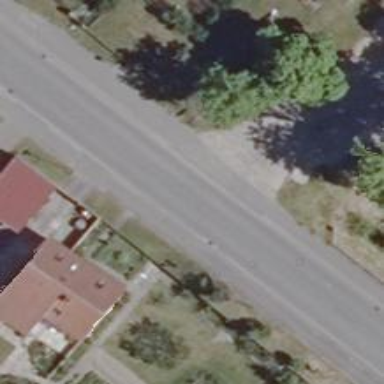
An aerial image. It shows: Primary highway with cycle track on the left side.